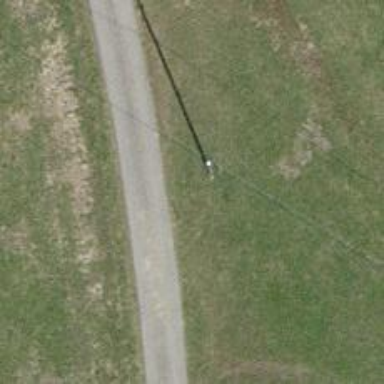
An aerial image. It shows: Minor power line.